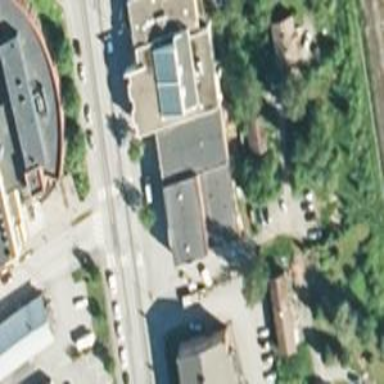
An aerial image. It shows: Commercial building.